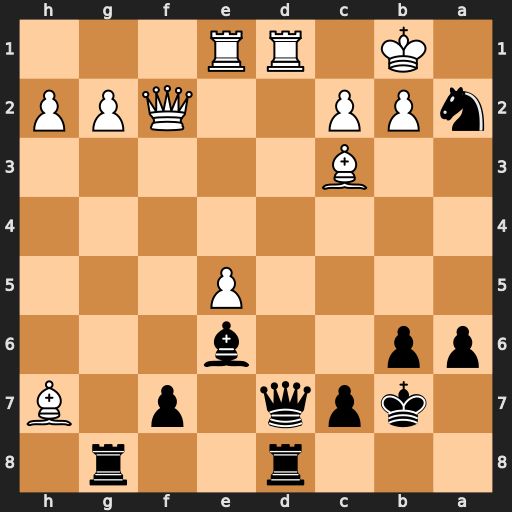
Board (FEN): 3r2r1/1kpq1p1B/pp2b3/4P3/8/2B5/nPP2QPP/1K1RR3
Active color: b
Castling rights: -
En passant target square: -
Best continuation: Qxd1+ Rxd1 Rxd1#